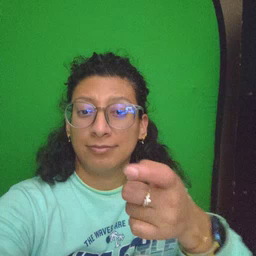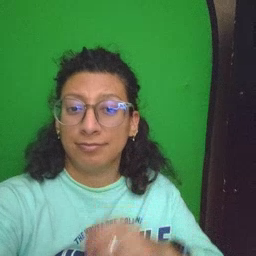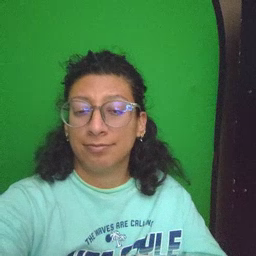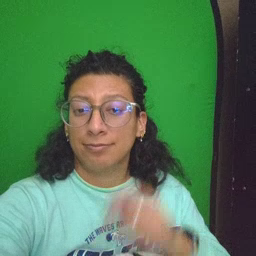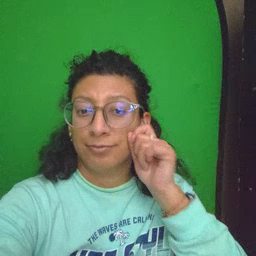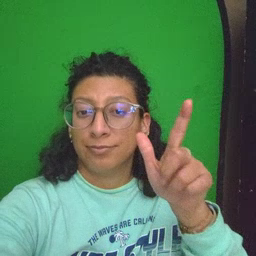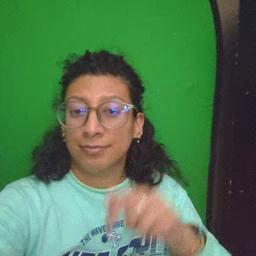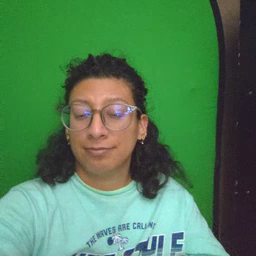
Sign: wake